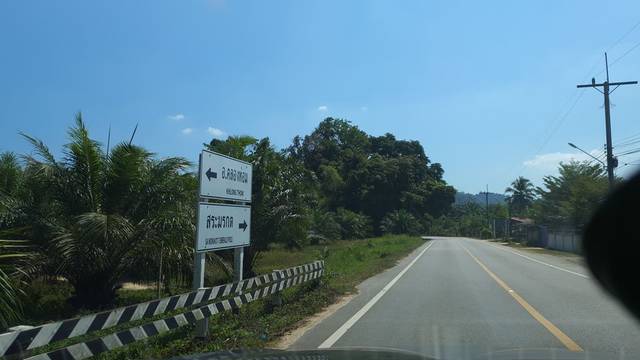
Region: Thailand
Coordinates: 7.936, 99.22